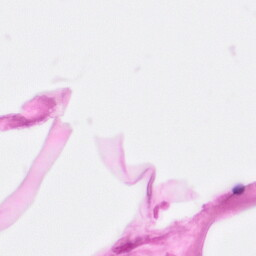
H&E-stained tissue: Pancreatic